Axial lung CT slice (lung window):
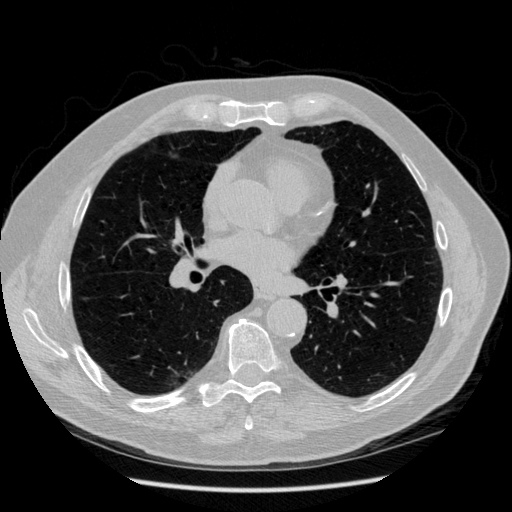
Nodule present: no